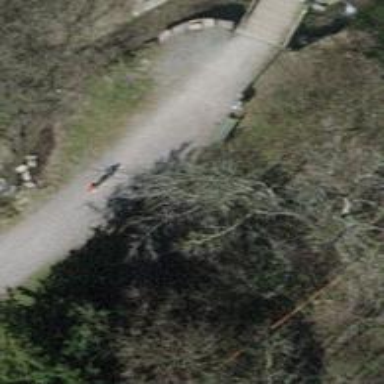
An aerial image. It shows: Bench.